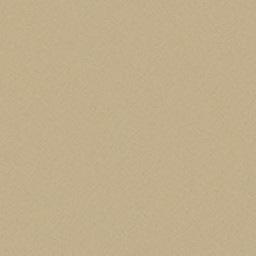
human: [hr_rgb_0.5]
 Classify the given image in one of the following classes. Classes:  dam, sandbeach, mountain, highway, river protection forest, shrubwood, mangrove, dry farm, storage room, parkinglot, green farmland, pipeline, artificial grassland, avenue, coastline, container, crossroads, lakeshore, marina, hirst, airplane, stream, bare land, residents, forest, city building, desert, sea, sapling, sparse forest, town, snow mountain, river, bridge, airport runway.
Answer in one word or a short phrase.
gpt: desert